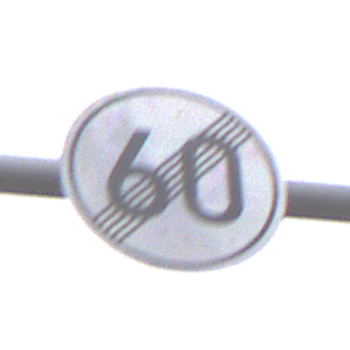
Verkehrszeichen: EndeGeschwindigkeit60
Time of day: Midday
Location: Outdoor (Nature)
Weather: Overcast
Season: NotSpecified
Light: Natural